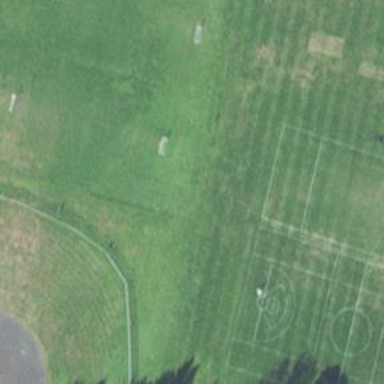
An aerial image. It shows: Soccer pitch designated for leisure and sports activities.